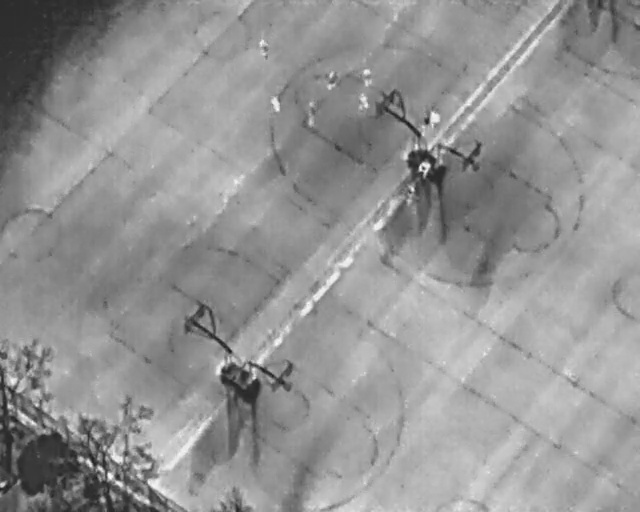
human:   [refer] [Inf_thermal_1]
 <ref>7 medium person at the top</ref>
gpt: <box>[[39, 8, 43, 10, 176], [50, 14, 53, 16, 2], [55, 13, 58, 16, 172], [41, 19, 44, 21, 165], [46, 21, 50, 23, 2], [55, 18, 58, 20, 2], [66, 21, 69, 24, 2]]</box>